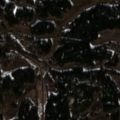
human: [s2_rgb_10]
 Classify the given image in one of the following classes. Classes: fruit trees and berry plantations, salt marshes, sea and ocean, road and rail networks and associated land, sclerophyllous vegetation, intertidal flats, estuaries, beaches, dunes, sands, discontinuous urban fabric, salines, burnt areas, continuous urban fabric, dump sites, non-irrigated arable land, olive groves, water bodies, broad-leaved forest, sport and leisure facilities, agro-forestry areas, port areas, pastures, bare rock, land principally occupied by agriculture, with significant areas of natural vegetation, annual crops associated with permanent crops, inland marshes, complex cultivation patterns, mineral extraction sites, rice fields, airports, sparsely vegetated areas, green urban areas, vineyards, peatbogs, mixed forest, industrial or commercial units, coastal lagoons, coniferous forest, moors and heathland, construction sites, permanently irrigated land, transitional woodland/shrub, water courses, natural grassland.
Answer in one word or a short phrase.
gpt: discontinuous urban fabric, land principally occupied by agriculture, with significant areas of natural vegetation, coniferous forest